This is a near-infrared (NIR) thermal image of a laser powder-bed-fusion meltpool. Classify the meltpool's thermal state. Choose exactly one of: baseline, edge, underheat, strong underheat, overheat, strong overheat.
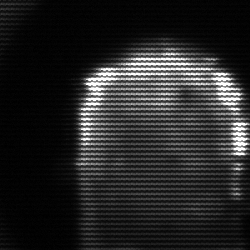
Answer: baseline